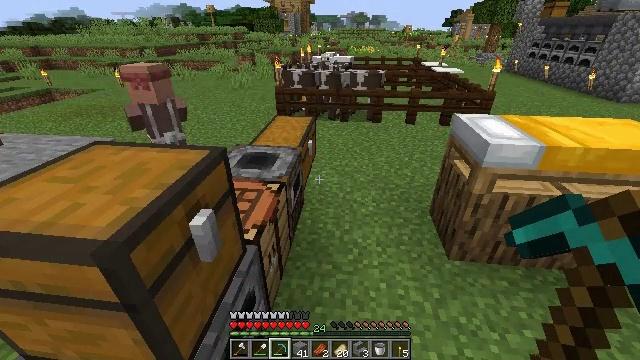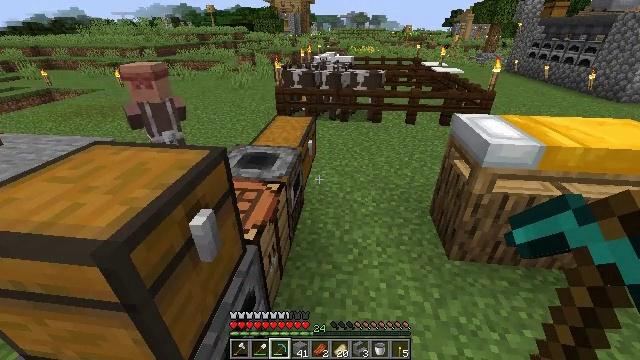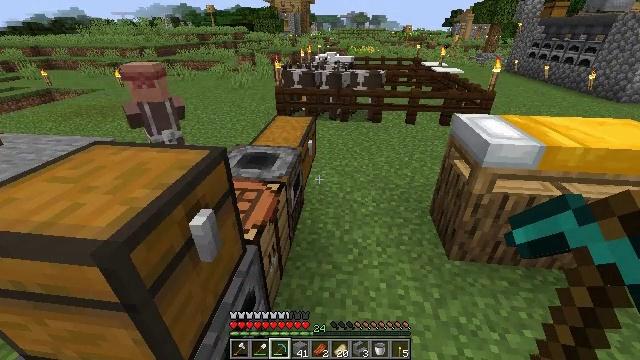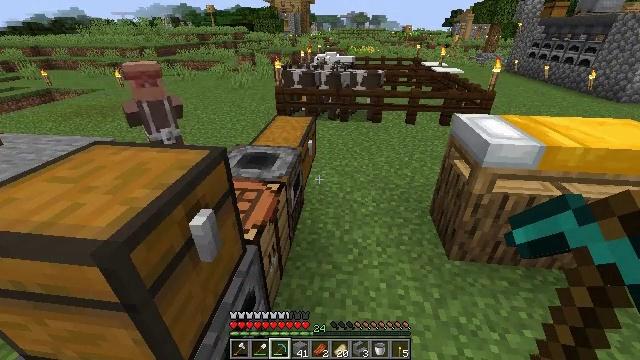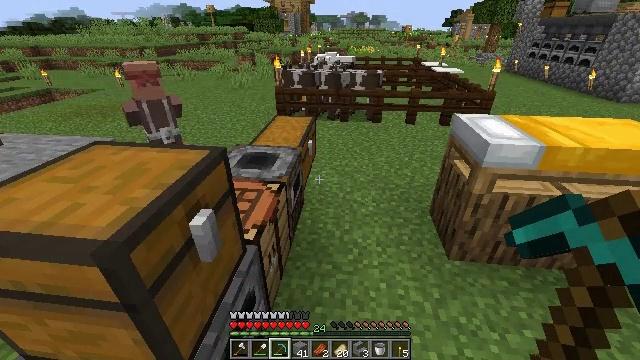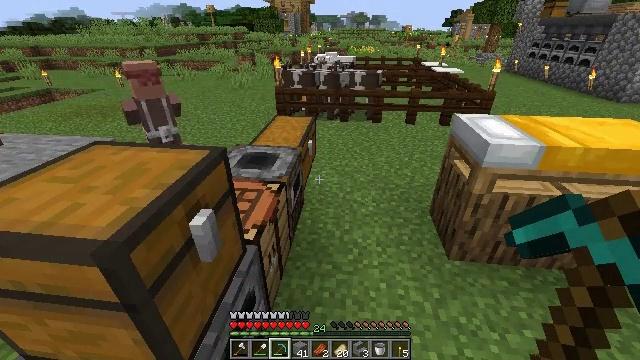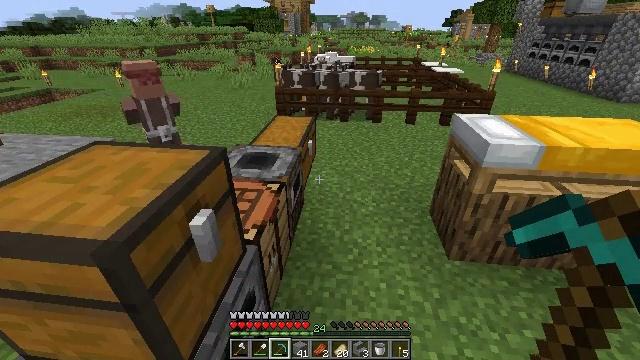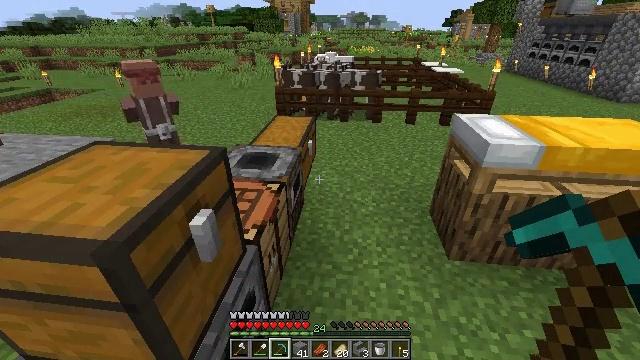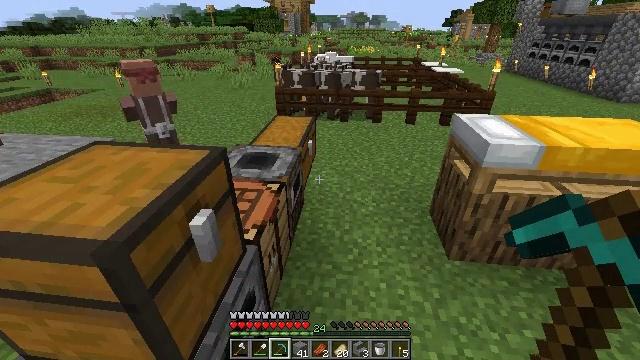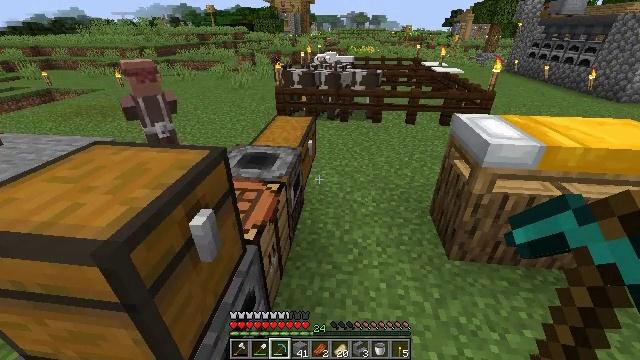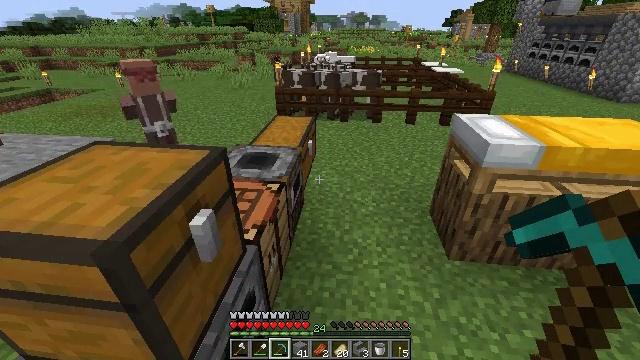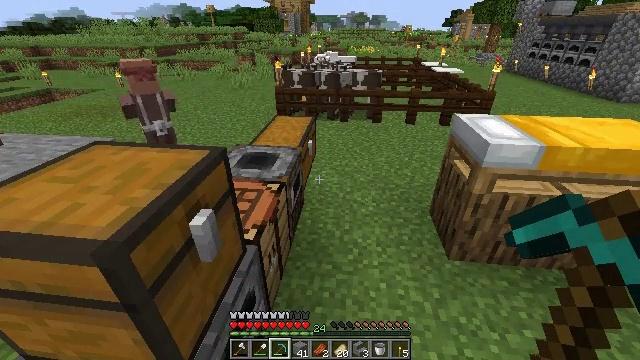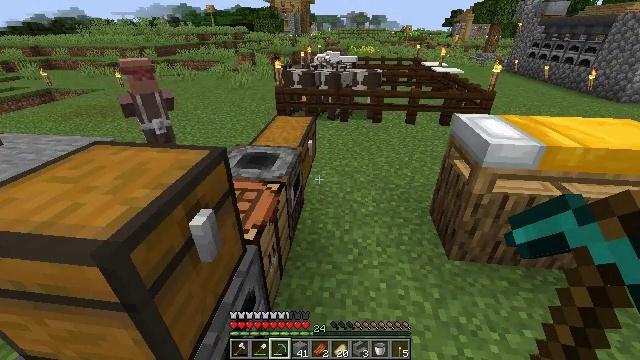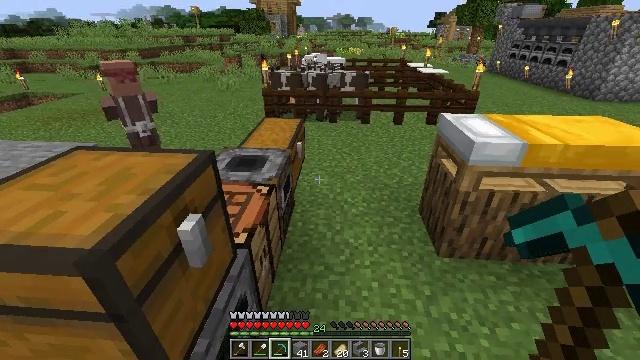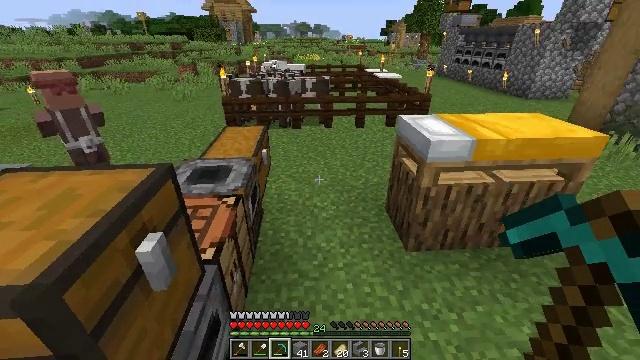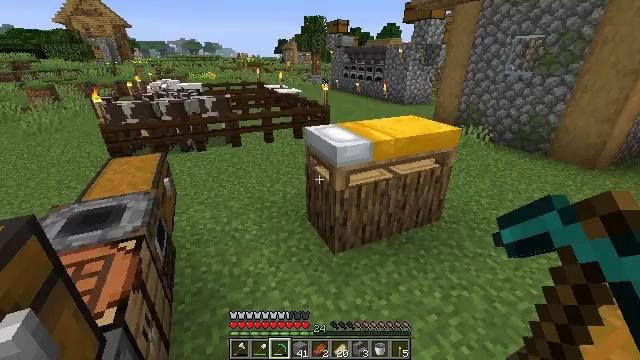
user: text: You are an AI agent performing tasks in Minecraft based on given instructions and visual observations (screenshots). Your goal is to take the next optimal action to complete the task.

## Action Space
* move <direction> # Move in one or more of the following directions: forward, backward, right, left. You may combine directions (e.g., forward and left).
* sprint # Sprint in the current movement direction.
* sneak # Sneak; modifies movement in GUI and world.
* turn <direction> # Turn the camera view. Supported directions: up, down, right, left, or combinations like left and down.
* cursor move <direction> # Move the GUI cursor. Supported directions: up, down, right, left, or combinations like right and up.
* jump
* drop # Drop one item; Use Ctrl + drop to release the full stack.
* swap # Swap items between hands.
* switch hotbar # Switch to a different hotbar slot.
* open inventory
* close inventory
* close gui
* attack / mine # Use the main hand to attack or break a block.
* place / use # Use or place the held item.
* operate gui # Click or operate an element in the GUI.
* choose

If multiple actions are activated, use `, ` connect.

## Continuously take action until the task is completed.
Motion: motion action
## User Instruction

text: Destroy the fire.
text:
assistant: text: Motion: no_op
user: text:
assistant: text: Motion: no_op
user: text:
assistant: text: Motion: no_op
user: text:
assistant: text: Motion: no_op
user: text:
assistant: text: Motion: no_op
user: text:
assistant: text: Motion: no_op
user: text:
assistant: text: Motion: no_op
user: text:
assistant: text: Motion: no_op
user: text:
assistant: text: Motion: no_op
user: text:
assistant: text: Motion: no_op
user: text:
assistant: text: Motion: no_op
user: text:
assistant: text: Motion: no_op
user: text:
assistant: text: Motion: turn right
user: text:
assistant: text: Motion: turn right and up
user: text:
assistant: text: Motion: turn right and up
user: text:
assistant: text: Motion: turn right
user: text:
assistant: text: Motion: turn right
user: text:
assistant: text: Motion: turn right
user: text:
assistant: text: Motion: no_op
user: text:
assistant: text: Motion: no_op
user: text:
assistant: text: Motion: no_op
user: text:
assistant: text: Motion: no_op
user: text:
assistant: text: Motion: no_op
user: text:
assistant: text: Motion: no_op
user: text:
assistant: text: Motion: no_op
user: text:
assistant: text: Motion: no_op
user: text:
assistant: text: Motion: no_op
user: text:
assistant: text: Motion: no_op
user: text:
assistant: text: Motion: no_op
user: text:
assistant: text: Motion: no_op